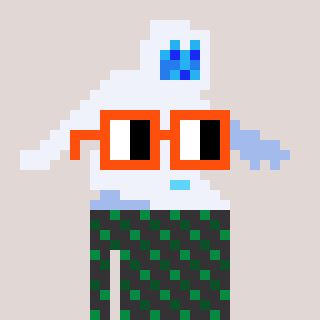
a pixel art character with square orange glasses, a yeti-shaped head and a grayscale-colored body on a warm background